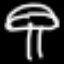
Label: mushroom